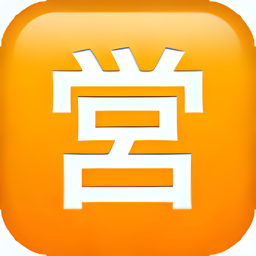
Name: squared cjk unified ideograph 55b6
Emoji: 🈺
Group: Symbols
Sub-group: alphanum